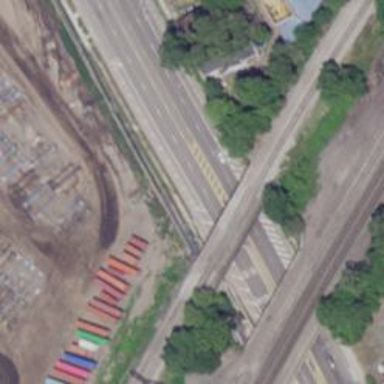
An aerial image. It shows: Bridge over railway line.